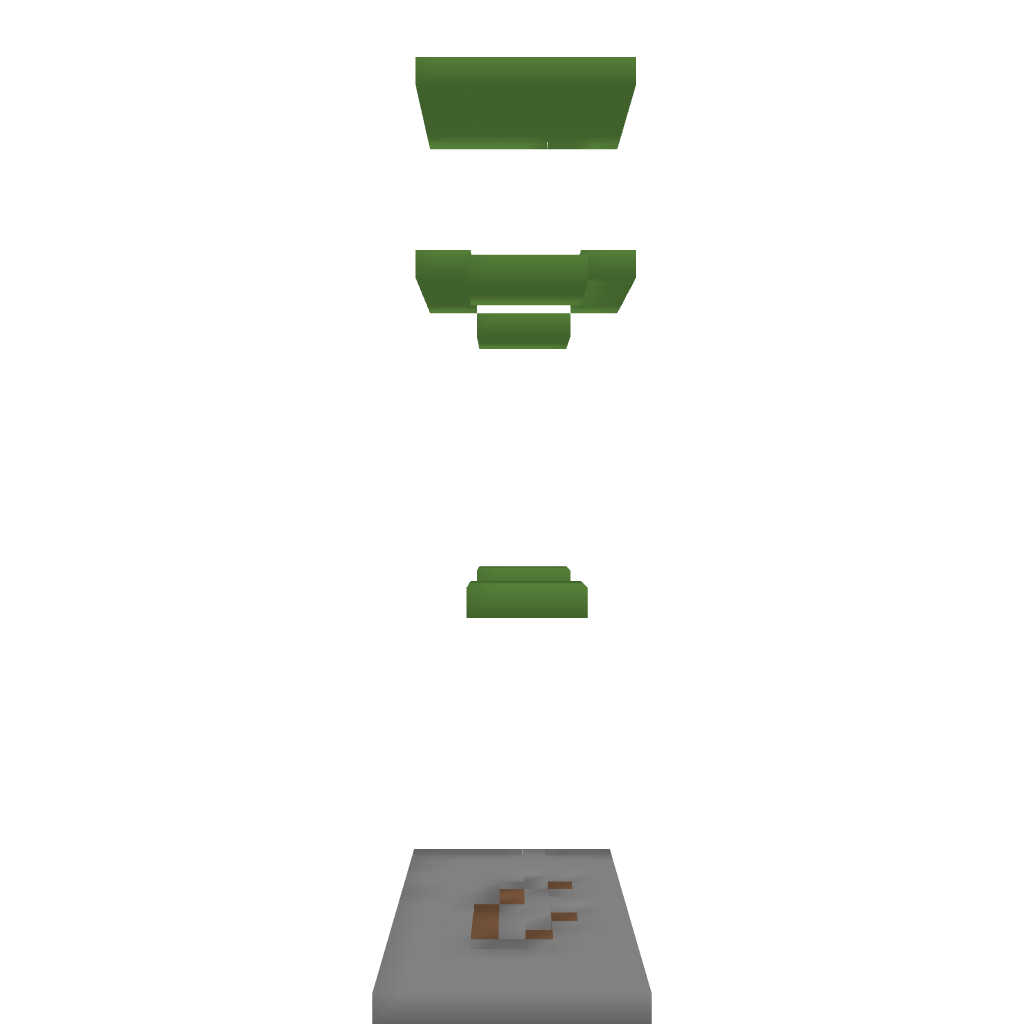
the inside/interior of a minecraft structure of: TNTskin